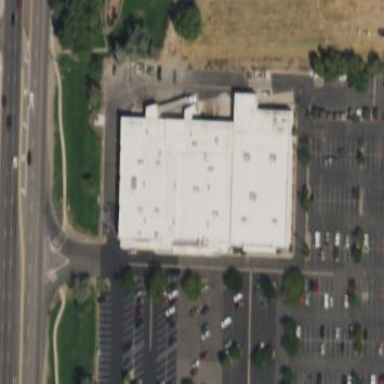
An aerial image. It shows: Commercial building.